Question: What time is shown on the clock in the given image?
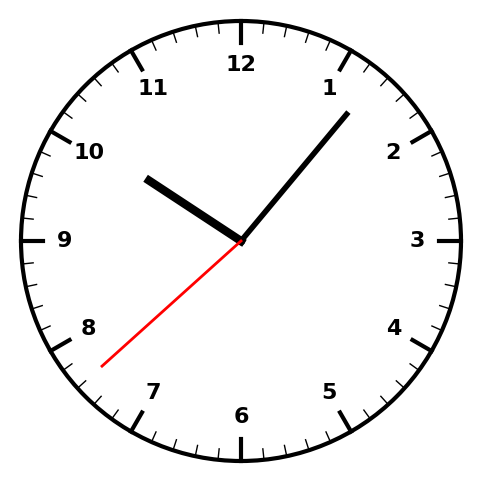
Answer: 10:06:38